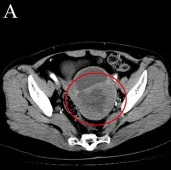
(A) CT scan shows primary mass in posterior wall of uterus (in 2017). Immunohistochemical stain negative for Melan-. 20x).
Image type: radiology (ct)